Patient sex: M
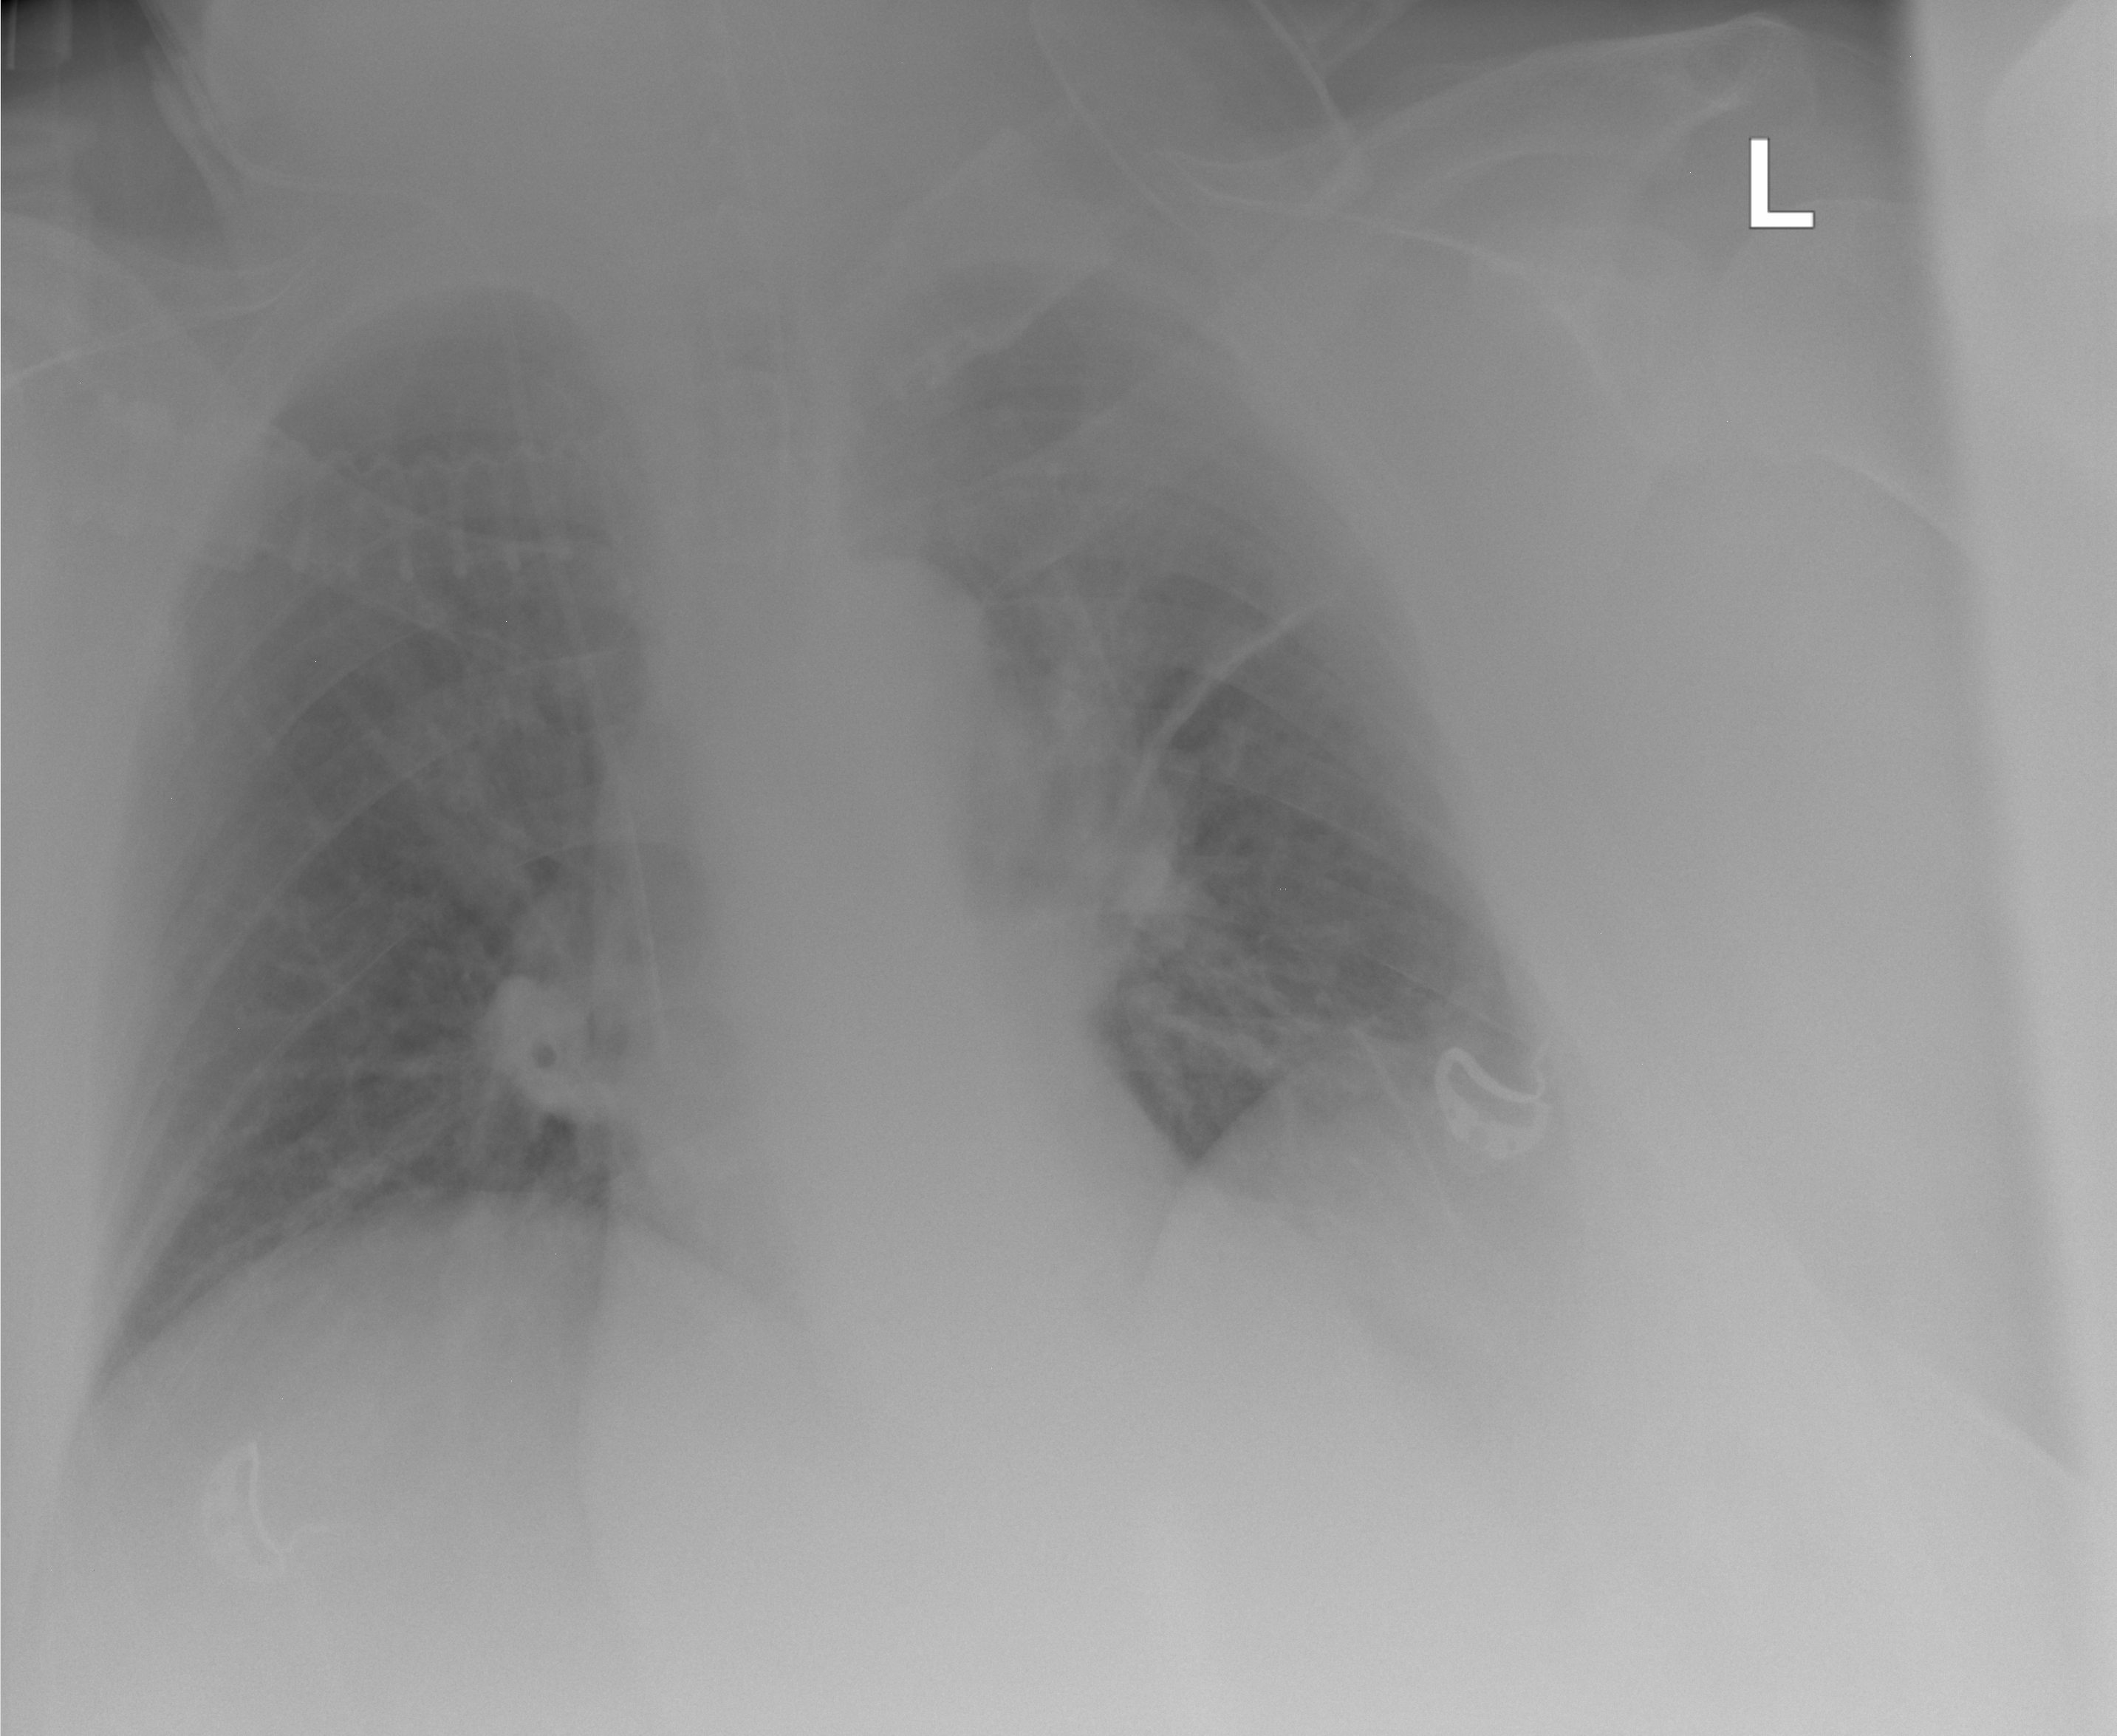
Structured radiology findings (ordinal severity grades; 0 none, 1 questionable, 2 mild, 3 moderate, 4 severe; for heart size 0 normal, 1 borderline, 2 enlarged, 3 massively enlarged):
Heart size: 0
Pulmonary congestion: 0
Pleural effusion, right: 0
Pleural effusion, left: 0
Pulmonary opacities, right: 0
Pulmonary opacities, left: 0
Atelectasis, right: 0
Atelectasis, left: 1